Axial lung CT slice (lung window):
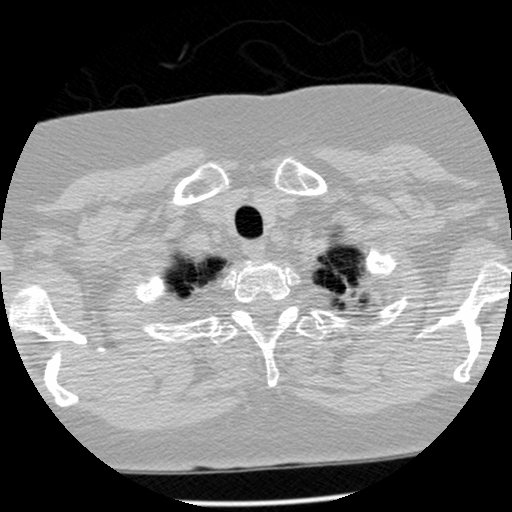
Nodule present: no